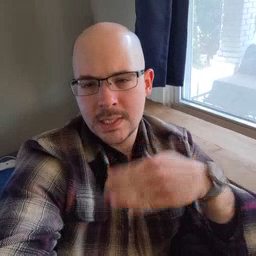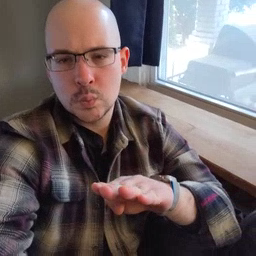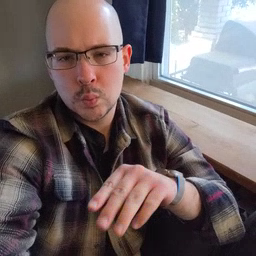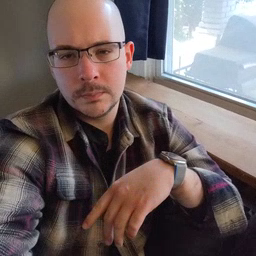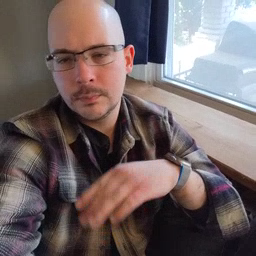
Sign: into